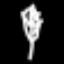
Label: leaf